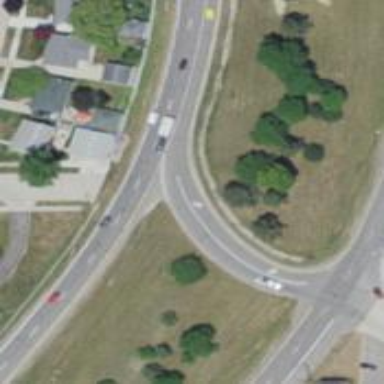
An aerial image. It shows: Primary link highway.